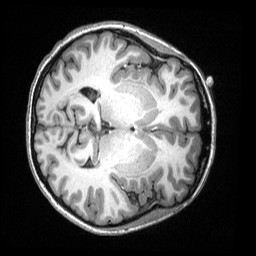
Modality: T1w
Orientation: axial
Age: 21
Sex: female